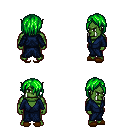
a pixel art fantasy rpg character, male body template, orc, green skin, blue robe, metal pants, green bangs hairstyle, brown slippers, four views (front, back, left, right), 2x2 character sprite sheet, small pixel art, hard edges, no anti-aliasing